Question: I've still got my GIT training wheels on and I recently had a bit of a stack. It's no big deal, but I think it presents an interesting problem to solve. If you take a quick look at the following pick, you can see that the commit where the FluentValidationTrial branch is pointing just kinda stops:

That happened when I was playing around with rebase -i.
The history should show no divergence i.e. commit d7d9b1e should follow d2044a6.
Does anyone know how I can clean that up? Should be interesting. Cheers
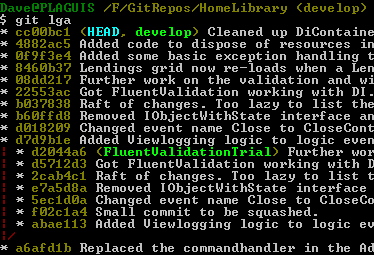
Answer: It looks like 'develop' is already a rebased version of 'FluentValidationTrial', starting from 'a6afd1b'.
Check if the two commits tagged 'Further work on the validation ...' have the same content :
'''
git diff 08dd217 d2044a6
'''
then you can probably drop 'FluentValidationTrial' :
'''
git branch -d FluentValidationTrial
# After that, if you want to a branch named FluentValidationTrial
# pointing at 08dd217 :
git branch FluentValidationTrial 08dd217
'''